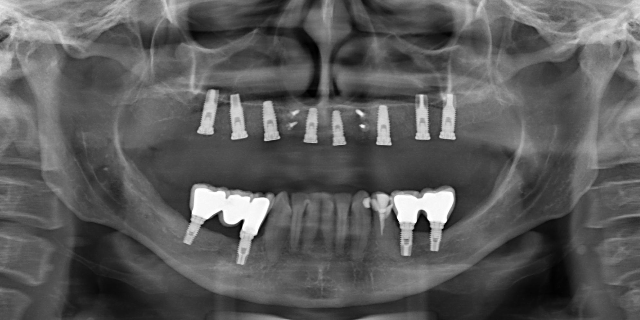
adult